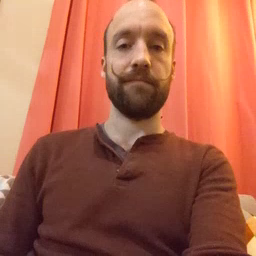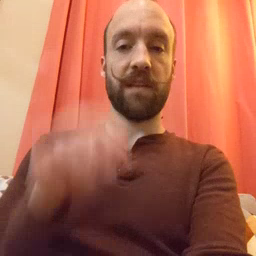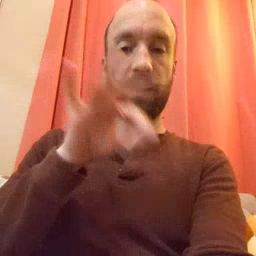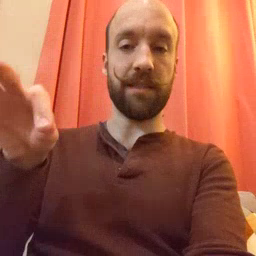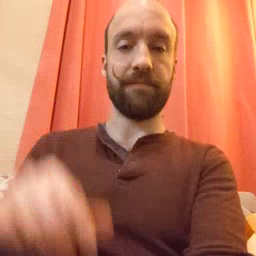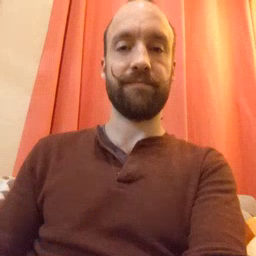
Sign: frenchfries